Interaction volume radius: 5 \u00c5
Interaction volume height: 25 \u00c5
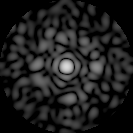
Disorder parameter: 0.8497